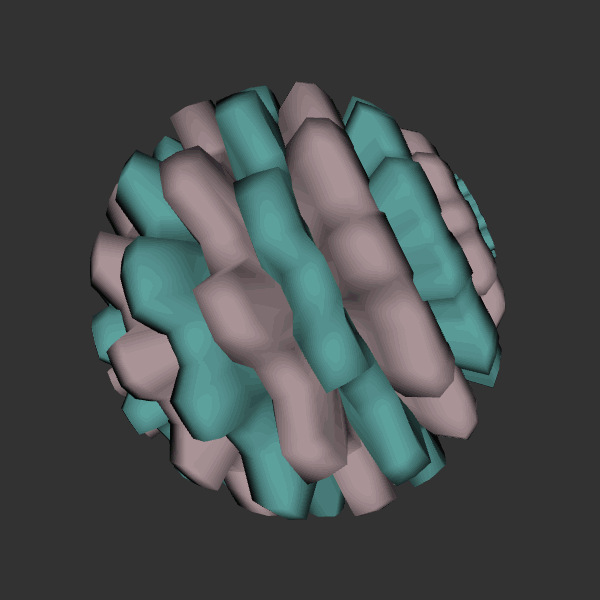
Background: dark